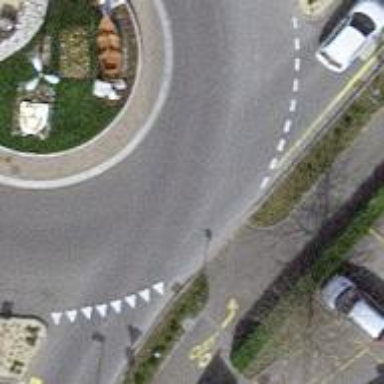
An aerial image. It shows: Asphalt cycleway.